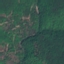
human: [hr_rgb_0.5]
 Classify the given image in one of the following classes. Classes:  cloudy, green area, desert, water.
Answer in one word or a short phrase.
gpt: green area